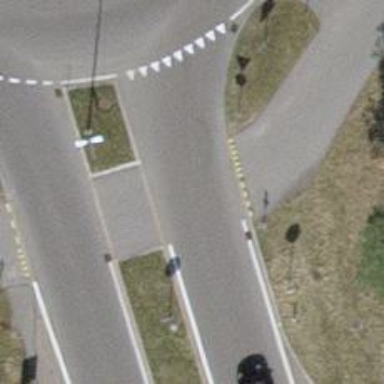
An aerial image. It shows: Uncontrolled road crossing.